Question: How can I implement boolean listener I have a custom listView with image, text and boolean but I cant figure out how to set boolean listener. Here are some pictures:

I already have fullscreen code and it works perfect but only when I click on the Fullscreen text not the Switch. Any idea for the Switch listener?
Here is the customview class
'''
public CustomListViewImageTextText(Activity context, String[]web, String[]web2, Integer[] imageId,boolean[] isChecked){
super(context, R.layout.custom_item_listview_image_text_text, web);
this.context = context;
this.web = web;
this.web2 = web2;
this.imageId = imageId;
this.isChecked = isChecked;
}
@Override
public View getView ( int position, View view, ViewGroup parent){
LayoutInflater inflater = context.getLayoutInflater();
View rowView = inflater.inflate(R.layout.custom_item_listview_image_text_text, null, true);
txtTitle = (TextView) rowView.findViewById(R.id.txt);
txtSubTitle = (TextView) rowView.findViewById(R.id.subText);
imageView = (ImageView) rowView.findViewById(R.id.img);
mySwitch = (SwitchCompat) rowView.findViewById(R.id.newswitch);
txtTitle.setText(web[position]);
txtSubTitle.setText(web2[position]);
imageView.setImageResource(imageId[position]);
mySwitch.setChecked(isChecked[position]);
if (position != 2) {
mySwitch.setVisibility(View.GONE);
}
return rowView;
}
'''
And here is the part of the Settings
'''
CustomListViewImageTextText adapter = new CustomListViewImageTextText(SettingsActivity.this, settingsArray, settingsArray2, imageId, isChecked);
myListView = (ListView) findViewById(R.id.settingItems);
myListView.setAdapter(adapter);
myListView.setOnItemClickListener(new AdapterView.OnItemClickListener() {
@Override
public void onItemClick(AdapterView<?> parent, View view, int position, long id) {
}
})
'''
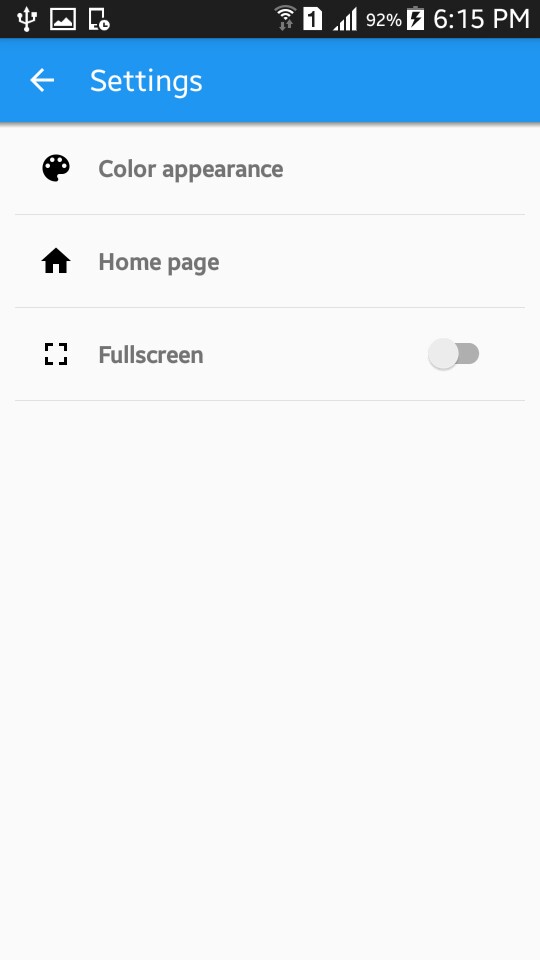
Answer: You can not get this event like this. You are initializing switch in onItemClick so it will not trigger at that time.
If you want to get check change event in your activity then you have make on static method. So that you can call that method from adapter when the switch state change.
Make this method in your activity:
'''
public static isChecked(boolean flag){
Log.i("TAG,"isChecked:"+flag);
}
'''
and add below code to your getView method of adapter:
'''
mySwitch = (SwitchCompat) rowView.findViewById(R.id.newswitch);
mySwitch.setOnCheckedChangeListener(new CompoundButton.OnCheckedChangeListener() {
@Override
public void onCheckedChanged(CompoundButton buttonView, boolean isChecked) {
<your_activity_name>.isChecked(isChecked);
}
});
'''
> Note: Make sure it will not be helpful if there are more than one
switches available in listview. For that you have to make few changes by passing
boolean as well as int(as an index value) to method.